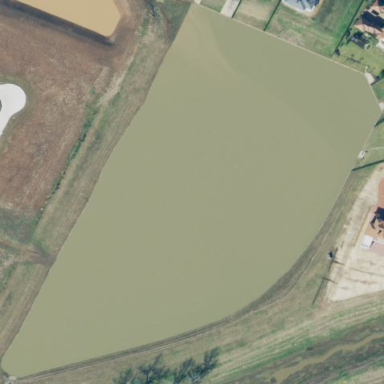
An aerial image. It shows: Retention basin containing natural water.